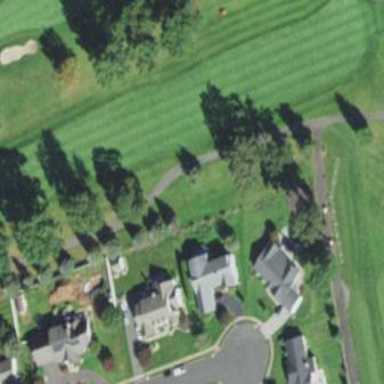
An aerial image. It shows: Golf fairway surrounded by grass.